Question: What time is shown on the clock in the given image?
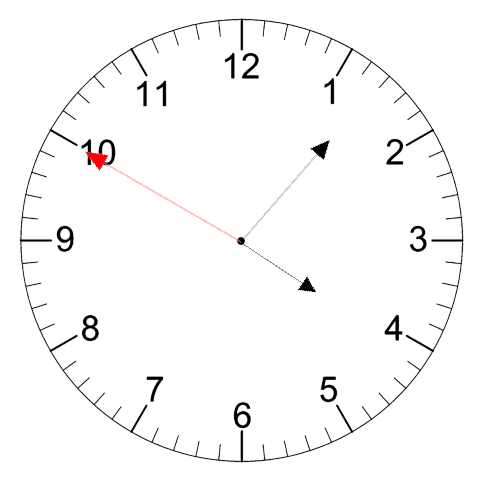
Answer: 04:06:50